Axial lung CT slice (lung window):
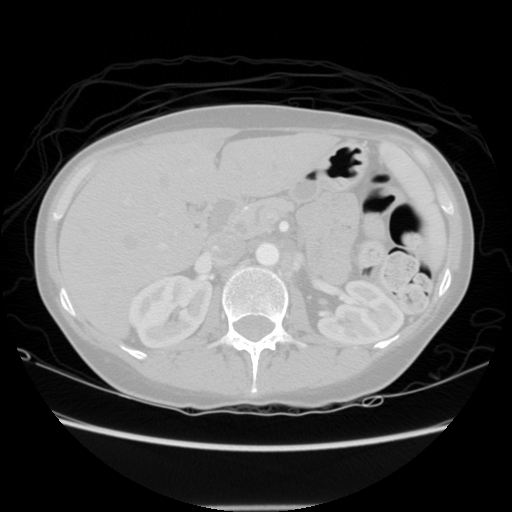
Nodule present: no